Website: macys
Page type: gifting
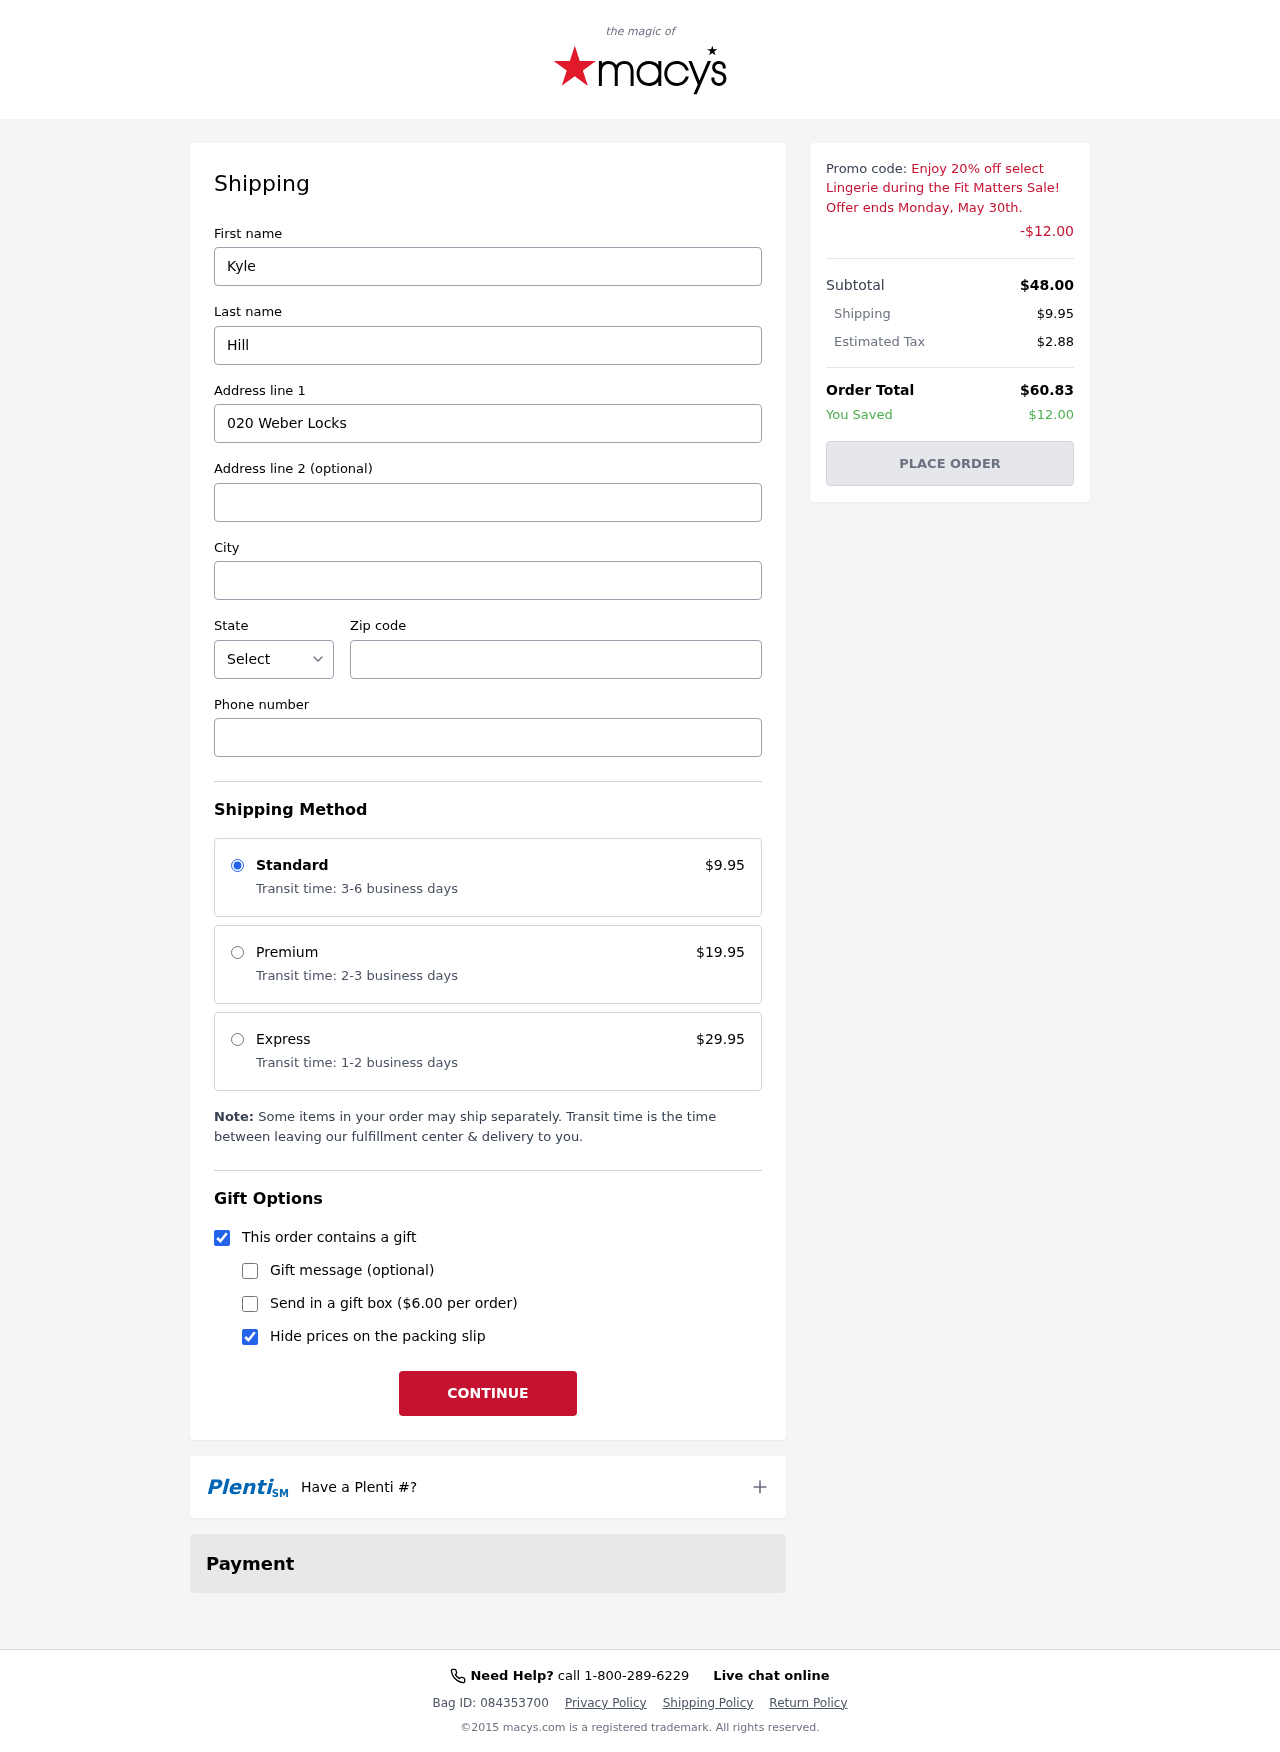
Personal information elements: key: PII_CITY
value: Martinezbury
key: PII_FIRSTNAME
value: Kyle
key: PII_LASTNAME
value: Hill
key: PII_PHONE
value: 9528695178
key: PII_POSTCODE
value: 10056
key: PII_STATE_ABBR
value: NY
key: PII_STREET
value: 020 Weber Locks
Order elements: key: ORDER_SHIPPING_COST
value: $9.95
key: ORDER_DISCOUNT
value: -$12.00
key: ORDER_SUBTOTAL
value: $48.00
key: ORDER_TAX
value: $2.88
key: ORDER_TOTAL
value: $60.83
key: ORDER_SAVINGS
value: $12.00